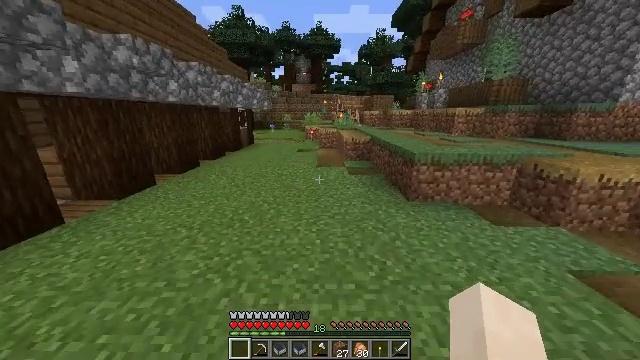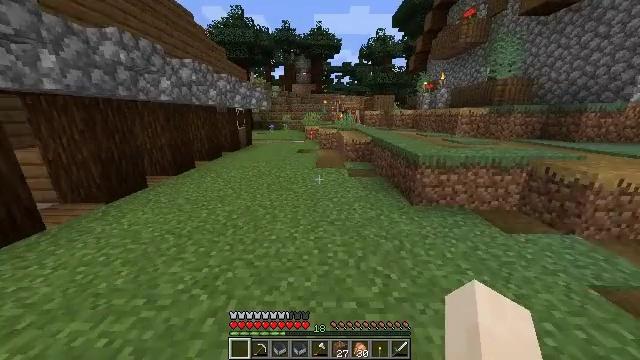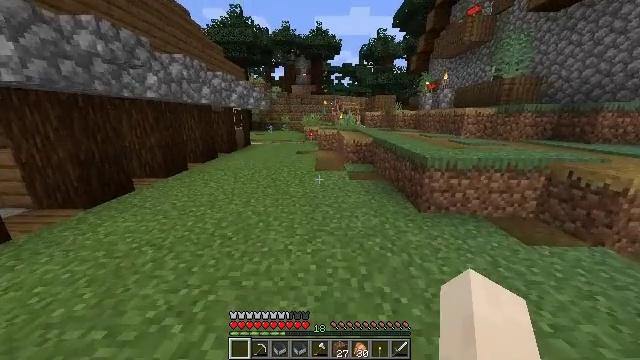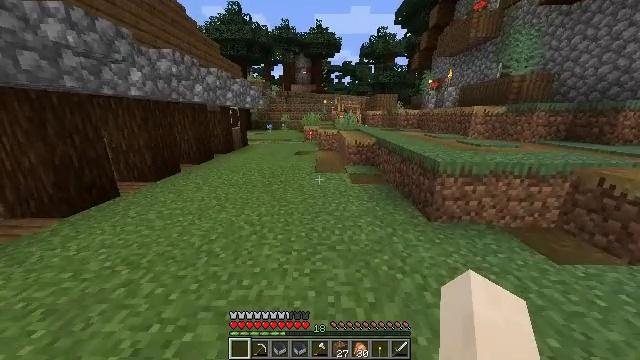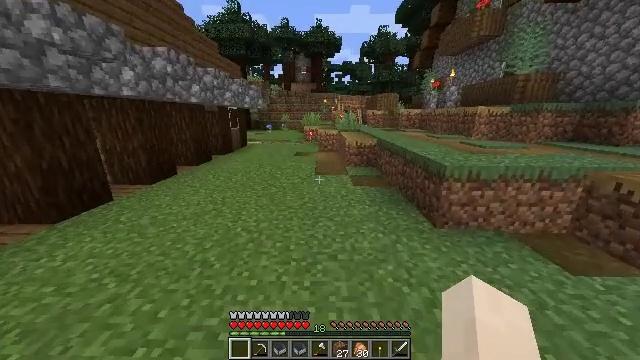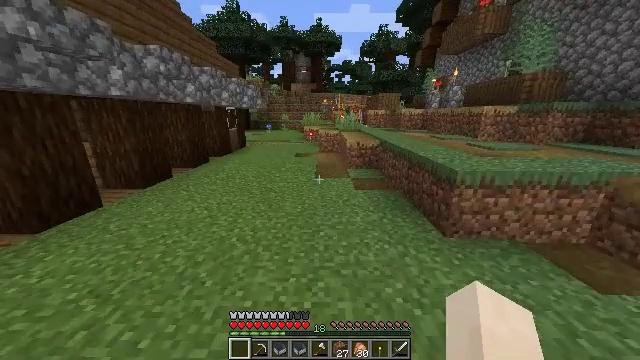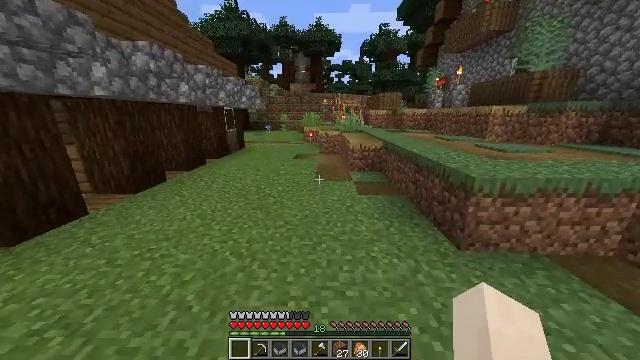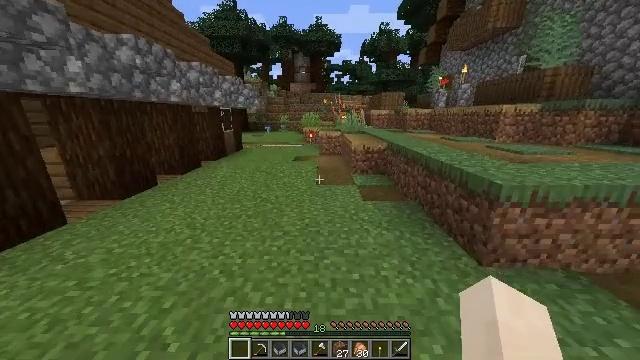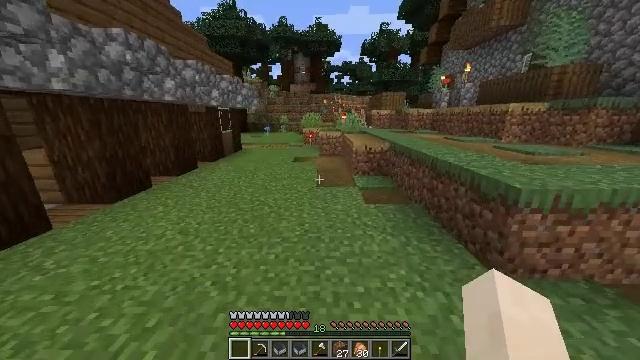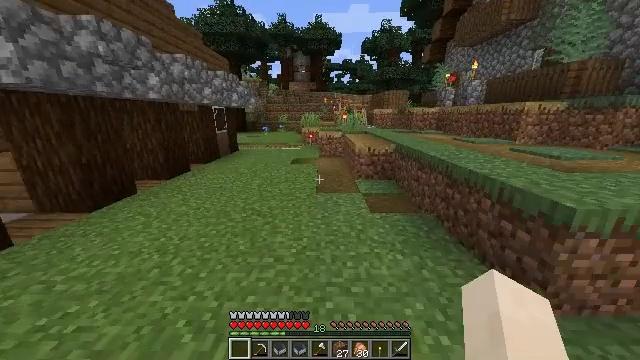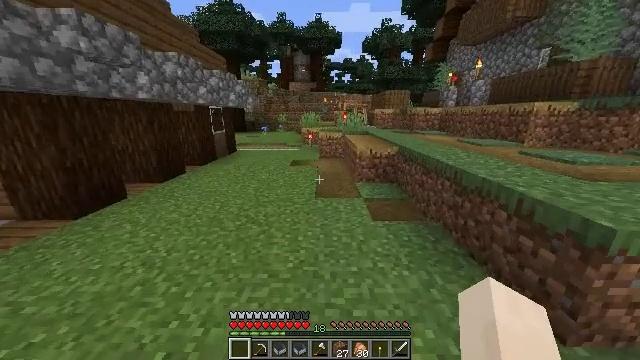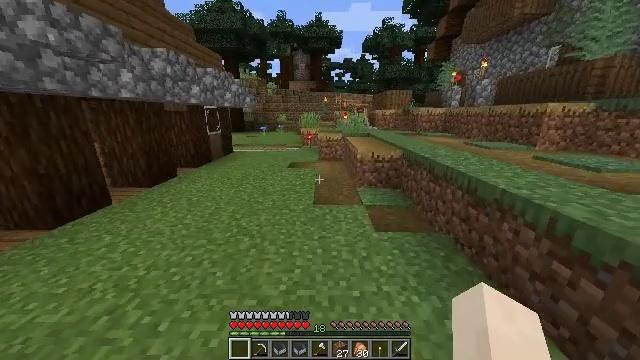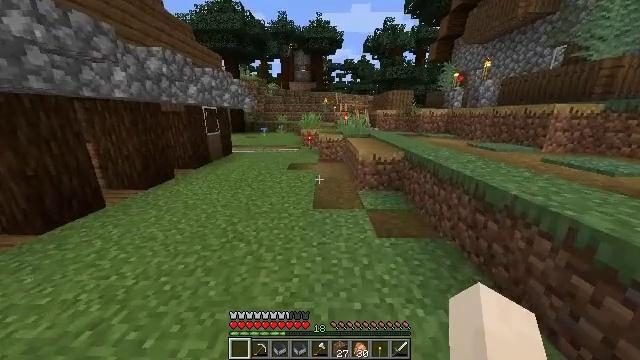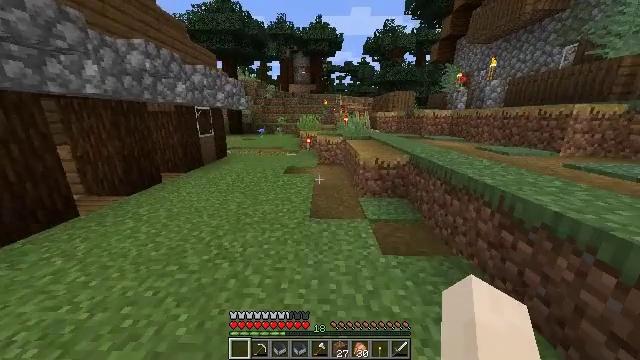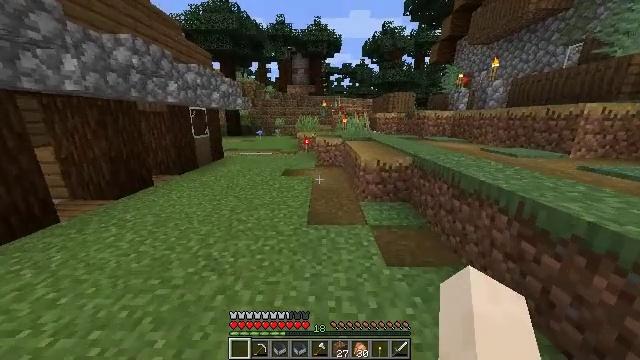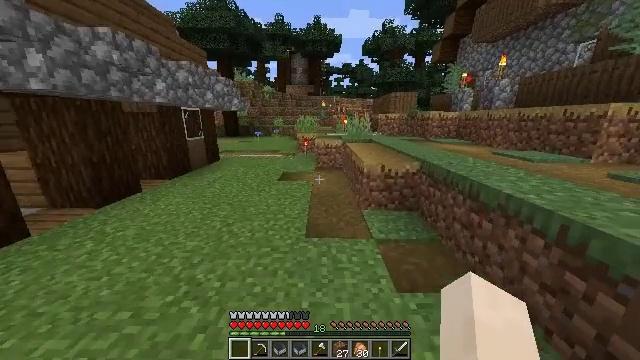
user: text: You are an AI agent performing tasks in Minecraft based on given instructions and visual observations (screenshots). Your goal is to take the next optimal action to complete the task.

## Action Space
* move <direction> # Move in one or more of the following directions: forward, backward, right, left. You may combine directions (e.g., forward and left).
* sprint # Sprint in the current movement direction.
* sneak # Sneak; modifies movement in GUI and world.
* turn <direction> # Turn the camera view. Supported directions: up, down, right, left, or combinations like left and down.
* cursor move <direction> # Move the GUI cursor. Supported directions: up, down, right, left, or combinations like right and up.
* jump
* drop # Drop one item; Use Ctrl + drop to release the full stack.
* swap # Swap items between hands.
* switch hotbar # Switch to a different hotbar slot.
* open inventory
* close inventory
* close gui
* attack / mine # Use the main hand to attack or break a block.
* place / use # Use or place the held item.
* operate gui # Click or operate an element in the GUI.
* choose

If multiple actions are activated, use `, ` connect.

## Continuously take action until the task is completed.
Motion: motion action
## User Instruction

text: Harvest stripped spruce log.
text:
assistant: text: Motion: move forward, sprint
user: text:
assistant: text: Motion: move forward, sprint
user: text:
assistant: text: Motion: move forward
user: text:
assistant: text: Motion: move forward
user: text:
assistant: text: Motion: move forward
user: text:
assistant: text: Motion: move forward
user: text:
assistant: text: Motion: move forward
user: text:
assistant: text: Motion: move forward, sprint
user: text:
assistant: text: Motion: move forward, sprint
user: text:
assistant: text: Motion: move forward, sprint
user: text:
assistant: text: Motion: move forward, sprint
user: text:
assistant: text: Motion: move forward, sprint
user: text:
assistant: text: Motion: move forward
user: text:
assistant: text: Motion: move forward
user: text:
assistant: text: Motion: move forward
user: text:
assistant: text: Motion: move forward
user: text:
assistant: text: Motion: move forward
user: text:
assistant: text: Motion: move forward
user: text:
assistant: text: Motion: move forward
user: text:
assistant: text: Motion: move forward
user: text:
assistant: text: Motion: move forward
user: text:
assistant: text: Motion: move forward
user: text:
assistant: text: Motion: move forward
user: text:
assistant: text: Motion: move forward
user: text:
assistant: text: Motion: move forward
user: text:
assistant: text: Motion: move forward
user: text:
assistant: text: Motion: move forward
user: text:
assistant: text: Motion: move forward, turn right
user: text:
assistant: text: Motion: move forward, turn right, jump
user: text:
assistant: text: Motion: move forward, turn right and down, jump